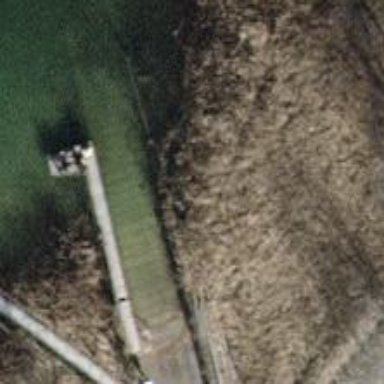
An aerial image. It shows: Slipway on leisure land.